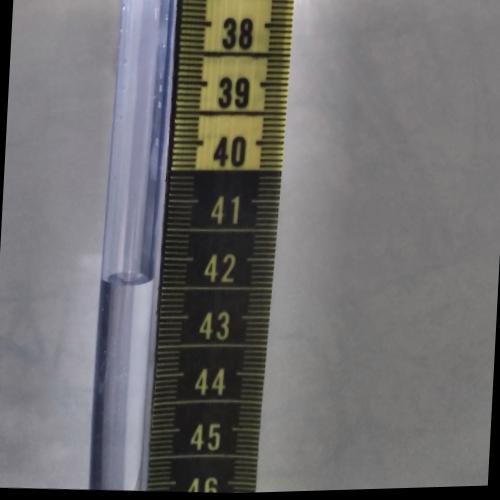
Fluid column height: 42.4 cm